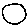
Label: circle